Sex: F
Age: 63
Scanner: Avanto
Primary tumour origin: Ca Bronchi
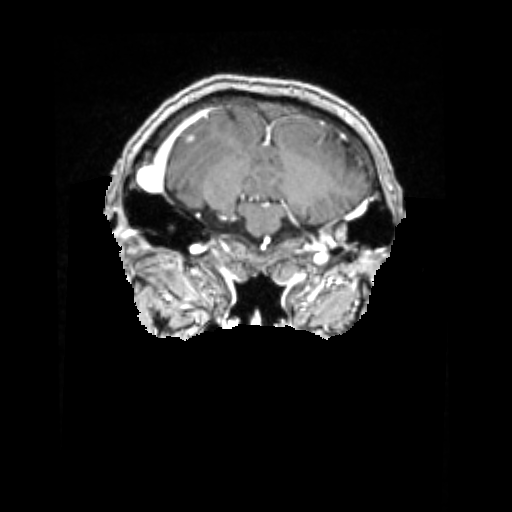
Segmented lesion volume (cc): 0.1288
Number of lesion components: 2